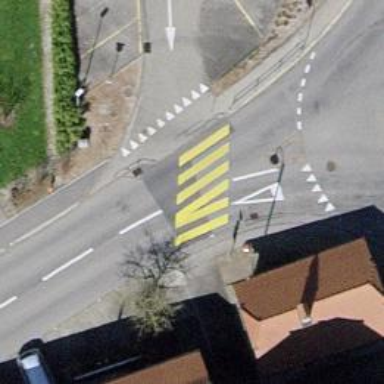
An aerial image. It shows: Zebra crossing on the road.